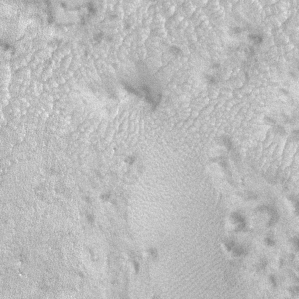
Label: frost